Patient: sex M, age 68
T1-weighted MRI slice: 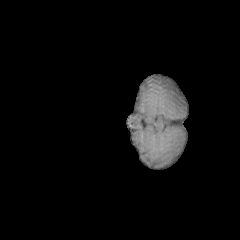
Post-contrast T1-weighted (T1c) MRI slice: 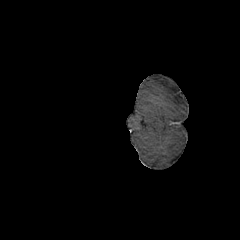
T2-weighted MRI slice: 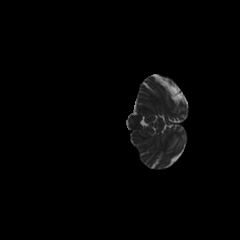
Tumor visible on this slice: no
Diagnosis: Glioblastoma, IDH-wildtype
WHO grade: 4